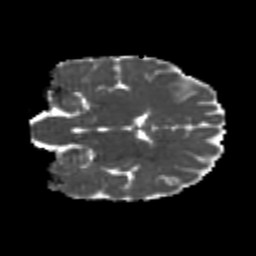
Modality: MD
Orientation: coronal
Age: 22
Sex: male
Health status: healthy
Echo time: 0.074 s